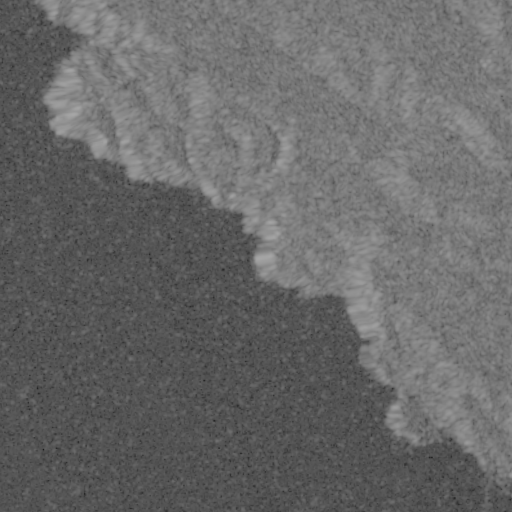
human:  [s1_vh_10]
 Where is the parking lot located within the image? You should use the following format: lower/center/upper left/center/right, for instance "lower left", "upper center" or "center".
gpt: The parking lot is located in the lower right of the image.
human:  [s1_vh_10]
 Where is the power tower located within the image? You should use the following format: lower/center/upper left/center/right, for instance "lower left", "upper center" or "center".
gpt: The power tower is located in the upper right of the image.
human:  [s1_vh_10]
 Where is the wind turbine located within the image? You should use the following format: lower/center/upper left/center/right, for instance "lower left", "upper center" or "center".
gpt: The wind turbine is located in the upper left of the image.
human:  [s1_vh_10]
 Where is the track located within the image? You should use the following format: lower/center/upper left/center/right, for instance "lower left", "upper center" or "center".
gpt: There is no track in the image.

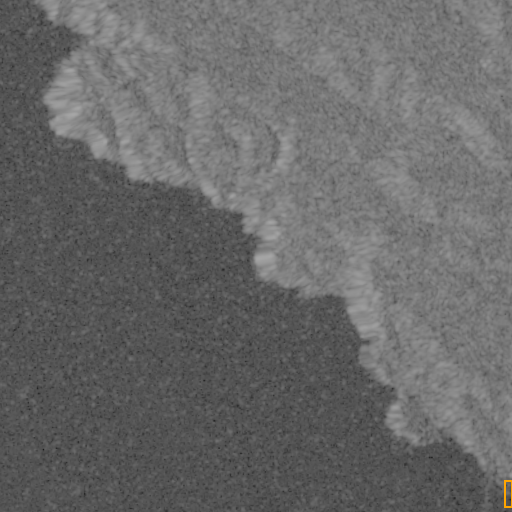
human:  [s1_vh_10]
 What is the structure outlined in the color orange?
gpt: The structure outlined in orange is a parking lot.
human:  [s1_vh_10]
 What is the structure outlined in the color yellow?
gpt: There is no yellow outline.